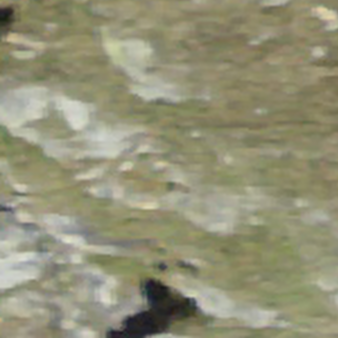
Label: other